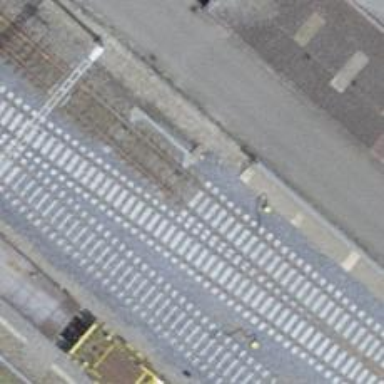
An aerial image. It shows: Railway switch.